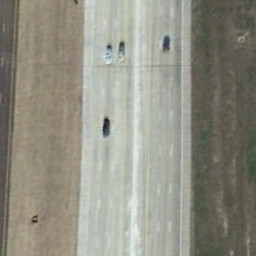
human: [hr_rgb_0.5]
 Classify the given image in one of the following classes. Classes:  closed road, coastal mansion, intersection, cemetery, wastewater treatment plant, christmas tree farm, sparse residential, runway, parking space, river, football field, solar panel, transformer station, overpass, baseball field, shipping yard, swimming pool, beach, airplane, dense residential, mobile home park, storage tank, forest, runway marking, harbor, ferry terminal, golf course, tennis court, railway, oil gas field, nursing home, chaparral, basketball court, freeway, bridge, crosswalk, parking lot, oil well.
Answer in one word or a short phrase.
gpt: freeway